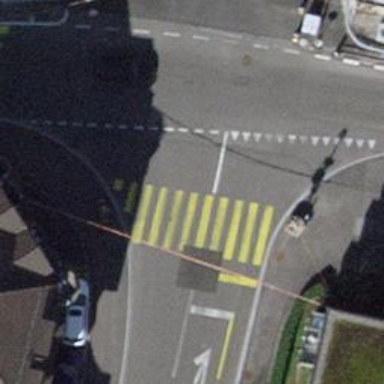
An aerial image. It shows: Zebra crossing with traffic signals.